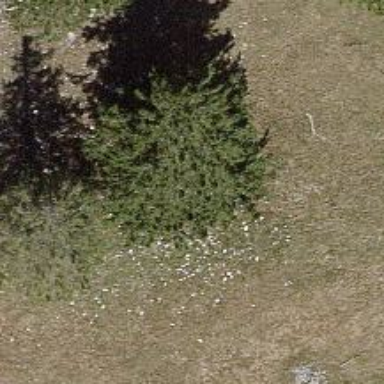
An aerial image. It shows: Single tag "natural: tree."